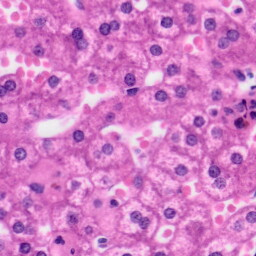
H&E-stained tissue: Liver